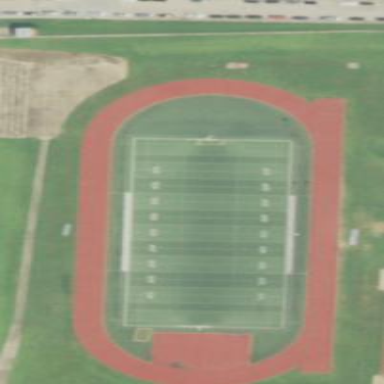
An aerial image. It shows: Pitch for American football.